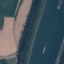
Land use / land cover: River